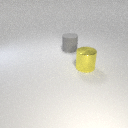
large yellow metal cylinder to the right of large gray rubber cylinder